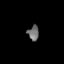
Tissue: lung
Cell type: Epithelial cells
Senescence score: 0.2166
Nuclear area (px): 158
Mean DAPI intensity: 109.532